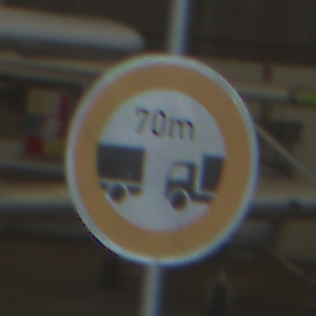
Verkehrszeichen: VerbotUnterschreitenMindestabstand
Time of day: Midday
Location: Indoor (Urban)
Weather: NotSpecified
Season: NotSpecified
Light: Natural